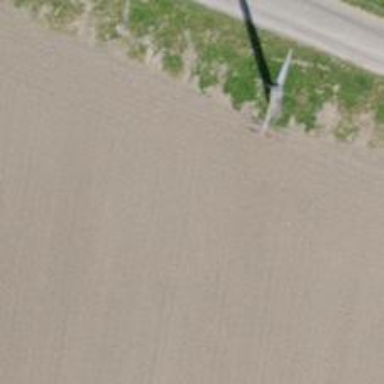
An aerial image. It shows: Concrete power pole.